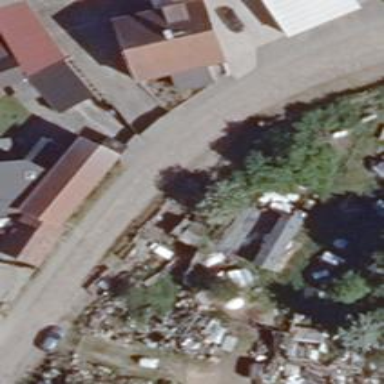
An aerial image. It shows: Residential road.